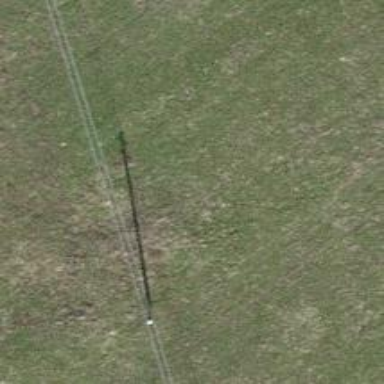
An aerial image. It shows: Minor power line.